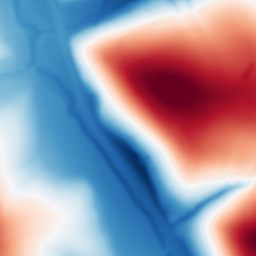
Category: multiscale
Decomposition family: dog
Decomposition parameters: sigma_low: 2
sigma_high: 100
Upsampling method: sinc_hamming
Upsampling parameters: scale: 2
kernel_size: 8
Upsampling scale: 2